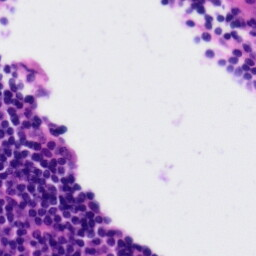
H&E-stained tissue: Tonsil